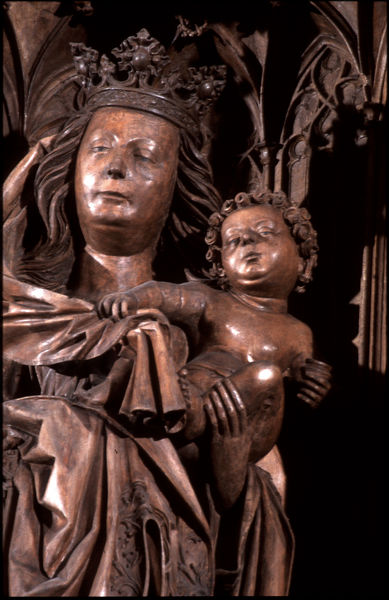
Titel: Lorch, Hochaltar in St. Martin
Künstler: Hans Bilder
Standort: Lorch, Pfarrkirche St. Martin (EU - D - RP)
Schlagwörter: hand, nackt, schatten, frau, holz, kleid, kleider, licht, mund, nase, schwarz, säulen, architektur, arm, augen, barock, bibel, falten, gesicht, tragen, bild, hals, kirche, gewand, haare, mantel, kind, mutter, gotik, kinn, krone, locken, putte, skulptur, statue, relief, baby, kuppel, ornamente, verzierung, bögen, jungfrau, schnitzerei, gotisch, spitzbogen, christus, jesus, königin, heilig, gothik, maria, madonna, maßwerk, jesuskind, schnitzeri, chrisus